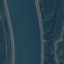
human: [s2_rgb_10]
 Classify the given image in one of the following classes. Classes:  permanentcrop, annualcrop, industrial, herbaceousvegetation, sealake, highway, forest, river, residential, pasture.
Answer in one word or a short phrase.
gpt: River